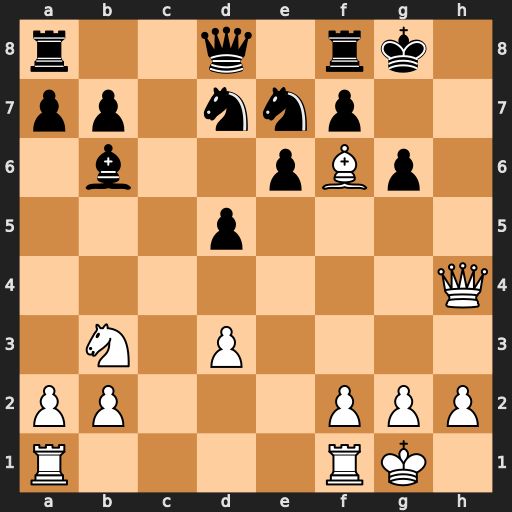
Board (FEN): r2q1rk1/pp1nnp2/1b2pBp1/3p4/7Q/1N1P4/PP3PPP/R4RK1
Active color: w
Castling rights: -
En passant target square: -
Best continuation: Qh8#